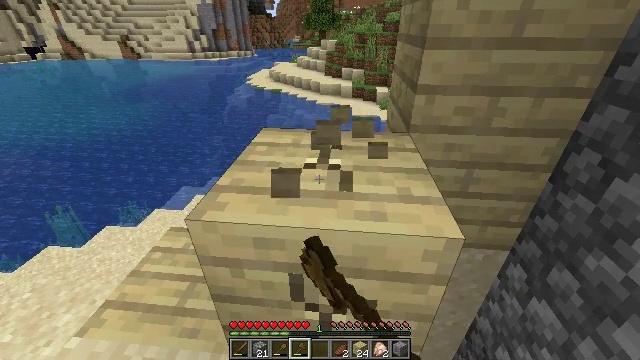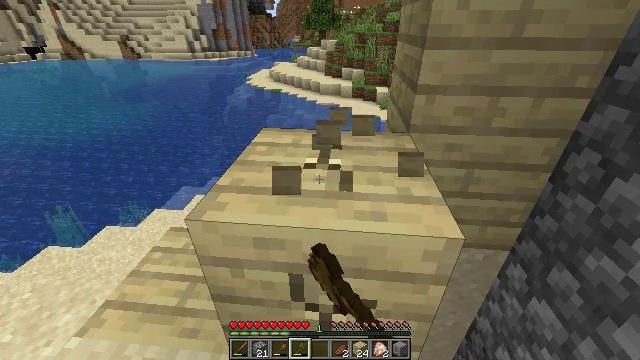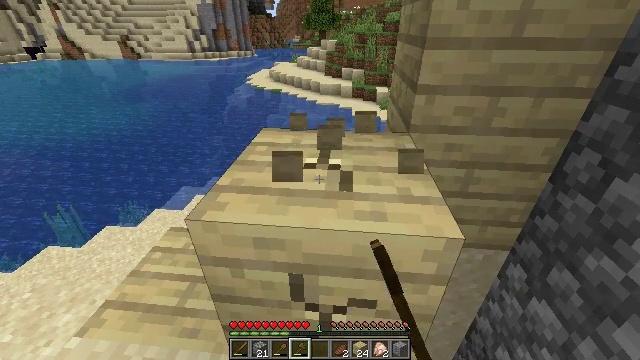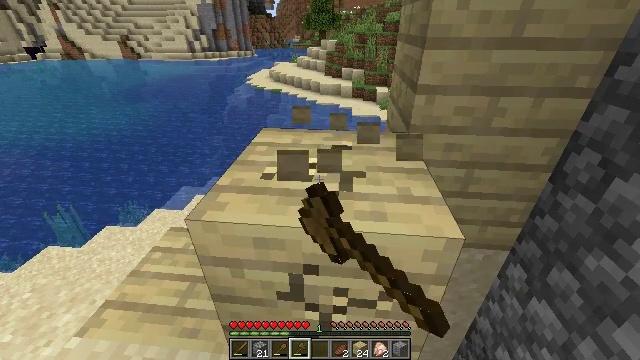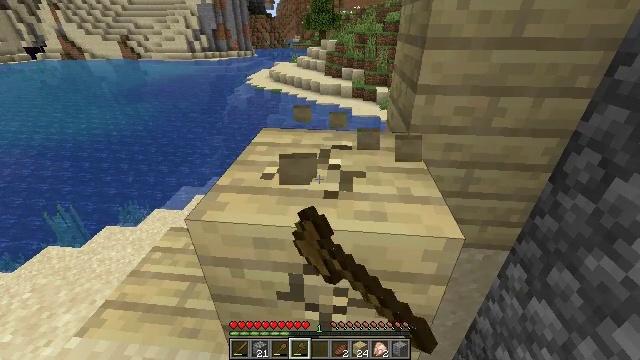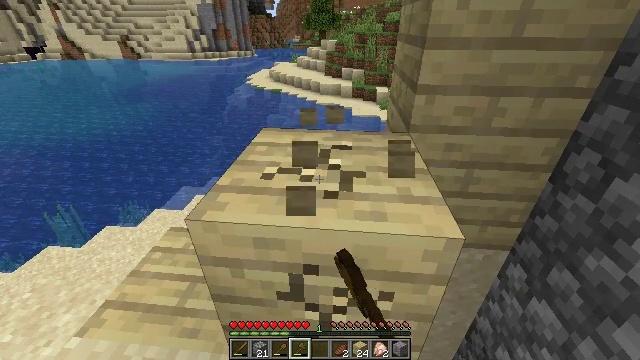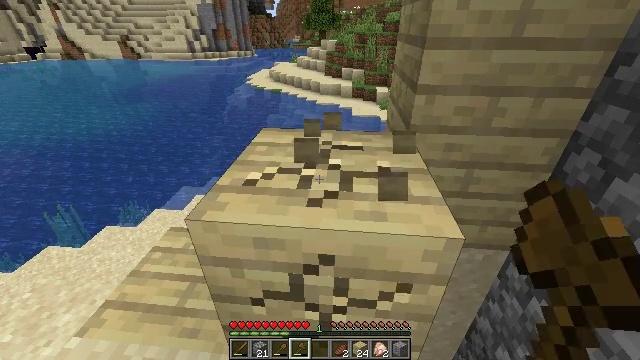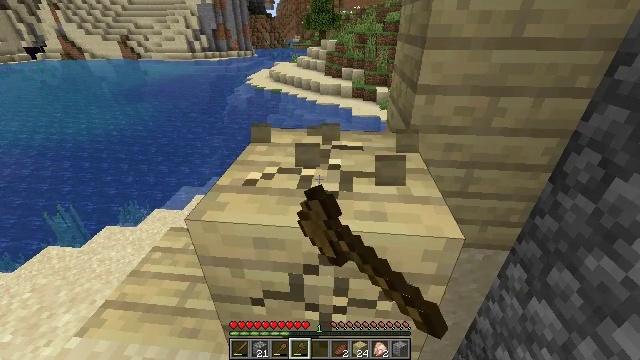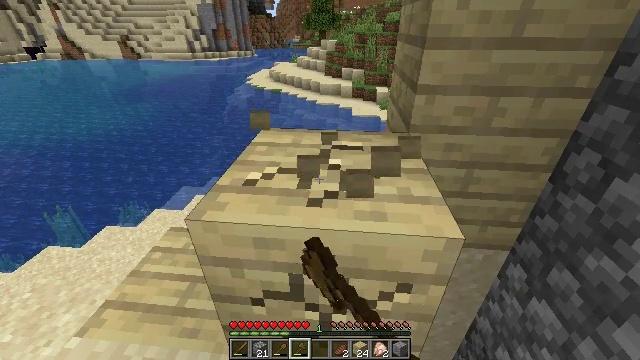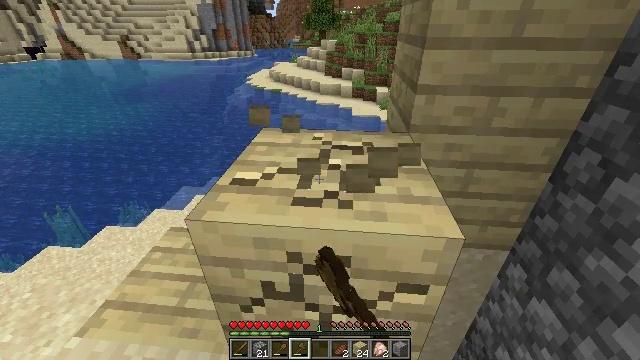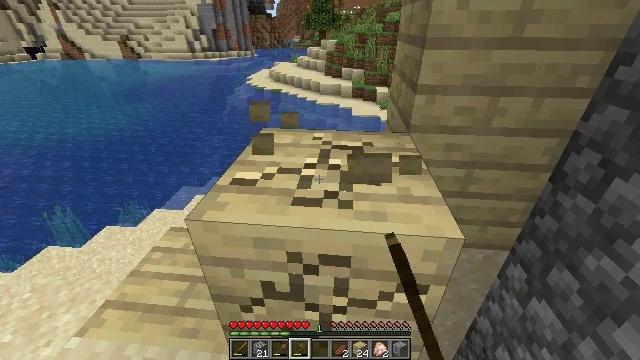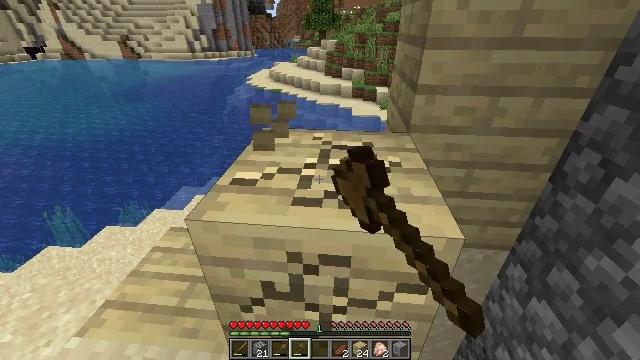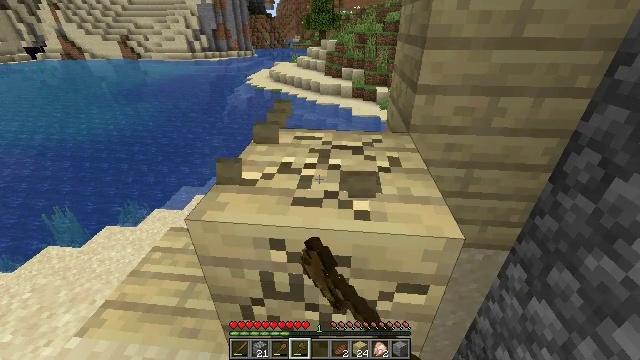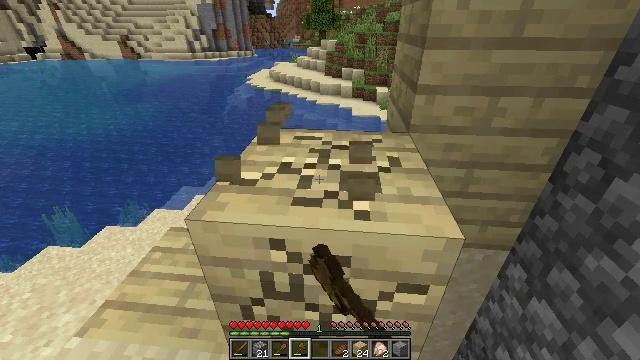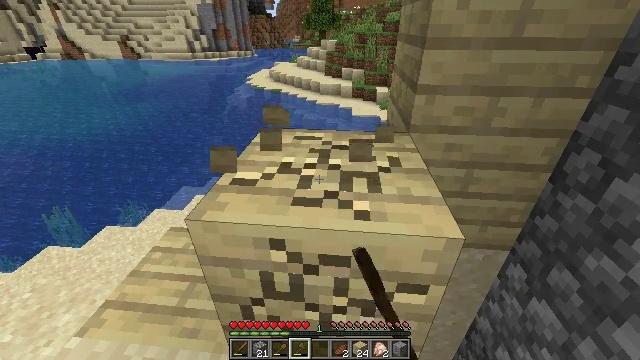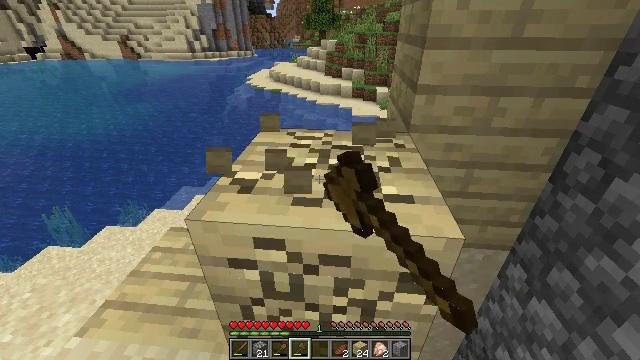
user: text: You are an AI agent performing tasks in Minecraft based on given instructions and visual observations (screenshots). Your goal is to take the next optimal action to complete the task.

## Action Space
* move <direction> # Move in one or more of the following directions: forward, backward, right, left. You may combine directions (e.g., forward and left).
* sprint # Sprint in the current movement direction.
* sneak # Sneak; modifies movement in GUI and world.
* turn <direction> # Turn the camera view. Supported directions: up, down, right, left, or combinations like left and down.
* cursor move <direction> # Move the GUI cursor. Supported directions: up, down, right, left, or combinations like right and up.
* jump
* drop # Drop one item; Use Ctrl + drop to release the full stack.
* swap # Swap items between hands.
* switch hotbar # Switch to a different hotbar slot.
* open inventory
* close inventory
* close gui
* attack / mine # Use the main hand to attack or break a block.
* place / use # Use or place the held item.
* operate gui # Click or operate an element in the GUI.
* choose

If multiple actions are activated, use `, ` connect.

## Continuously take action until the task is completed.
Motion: motion action
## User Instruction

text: Attack the birch planks to recycle them.
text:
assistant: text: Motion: attack / mine
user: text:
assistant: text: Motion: attack / mine
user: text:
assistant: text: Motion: attack / mine
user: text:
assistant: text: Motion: attack / mine
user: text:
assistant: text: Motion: attack / mine
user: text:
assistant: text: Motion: attack / mine
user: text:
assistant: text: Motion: attack / mine
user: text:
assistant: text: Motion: attack / mine
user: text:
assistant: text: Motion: attack / mine
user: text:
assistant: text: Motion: attack / mine
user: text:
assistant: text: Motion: attack / mine
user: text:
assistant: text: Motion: attack / mine
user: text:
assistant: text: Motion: attack / mine
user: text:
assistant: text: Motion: attack / mine
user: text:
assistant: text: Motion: attack / mine
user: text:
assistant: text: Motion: attack / mine
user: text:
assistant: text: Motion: attack / mine
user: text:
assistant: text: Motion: attack / mine
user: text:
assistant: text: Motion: attack / mine
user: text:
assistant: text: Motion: attack / mine
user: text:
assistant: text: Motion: attack / mine
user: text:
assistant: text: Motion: attack / mine
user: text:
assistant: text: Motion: attack / mine
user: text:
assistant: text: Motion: attack / mine
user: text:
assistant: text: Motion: attack / mine
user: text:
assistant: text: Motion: attack / mine
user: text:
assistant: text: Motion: attack / mine
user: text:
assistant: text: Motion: attack / mine
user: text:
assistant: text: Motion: turn right and up, attack / mine
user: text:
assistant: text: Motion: turn right and up, attack / mine